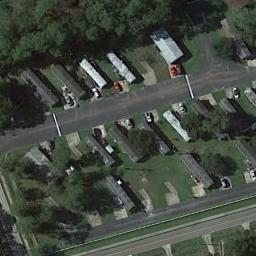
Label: mobile_home_park